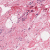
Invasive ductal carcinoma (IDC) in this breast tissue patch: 0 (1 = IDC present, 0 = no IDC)